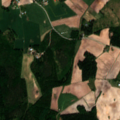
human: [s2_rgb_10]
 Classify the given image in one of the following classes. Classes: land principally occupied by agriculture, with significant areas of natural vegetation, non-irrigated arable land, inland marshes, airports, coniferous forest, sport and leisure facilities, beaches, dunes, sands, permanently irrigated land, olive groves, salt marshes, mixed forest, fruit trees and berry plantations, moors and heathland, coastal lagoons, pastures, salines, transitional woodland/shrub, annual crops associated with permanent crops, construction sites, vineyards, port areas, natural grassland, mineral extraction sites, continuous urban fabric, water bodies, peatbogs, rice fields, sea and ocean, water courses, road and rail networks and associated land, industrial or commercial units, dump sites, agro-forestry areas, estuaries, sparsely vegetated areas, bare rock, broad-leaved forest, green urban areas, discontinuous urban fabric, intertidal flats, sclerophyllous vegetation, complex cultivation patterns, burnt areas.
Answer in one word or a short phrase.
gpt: non-irrigated arable land, land principally occupied by agriculture, with significant areas of natural vegetation, mixed forest